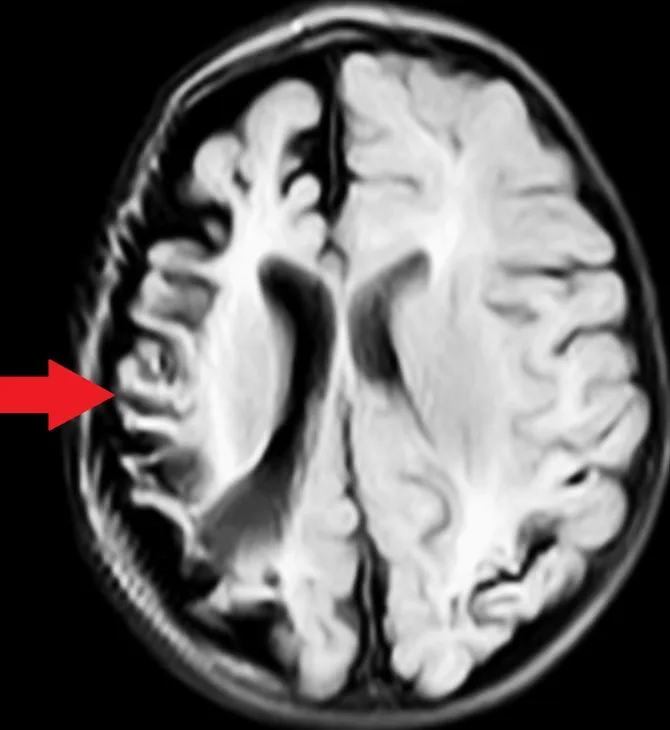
Atrophy of the right-sided cerebral hemisphere, ventricular enlargement, calvarial thickening on the ipsilateral side, and hyperpneumatization of the right frontal sinus.
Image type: radiology (mri)